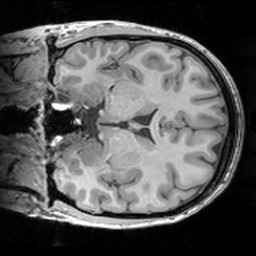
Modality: T1w
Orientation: coronal
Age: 26
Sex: female
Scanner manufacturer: siemens
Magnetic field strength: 3 T
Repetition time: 1.63 s
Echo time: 0.00311 s